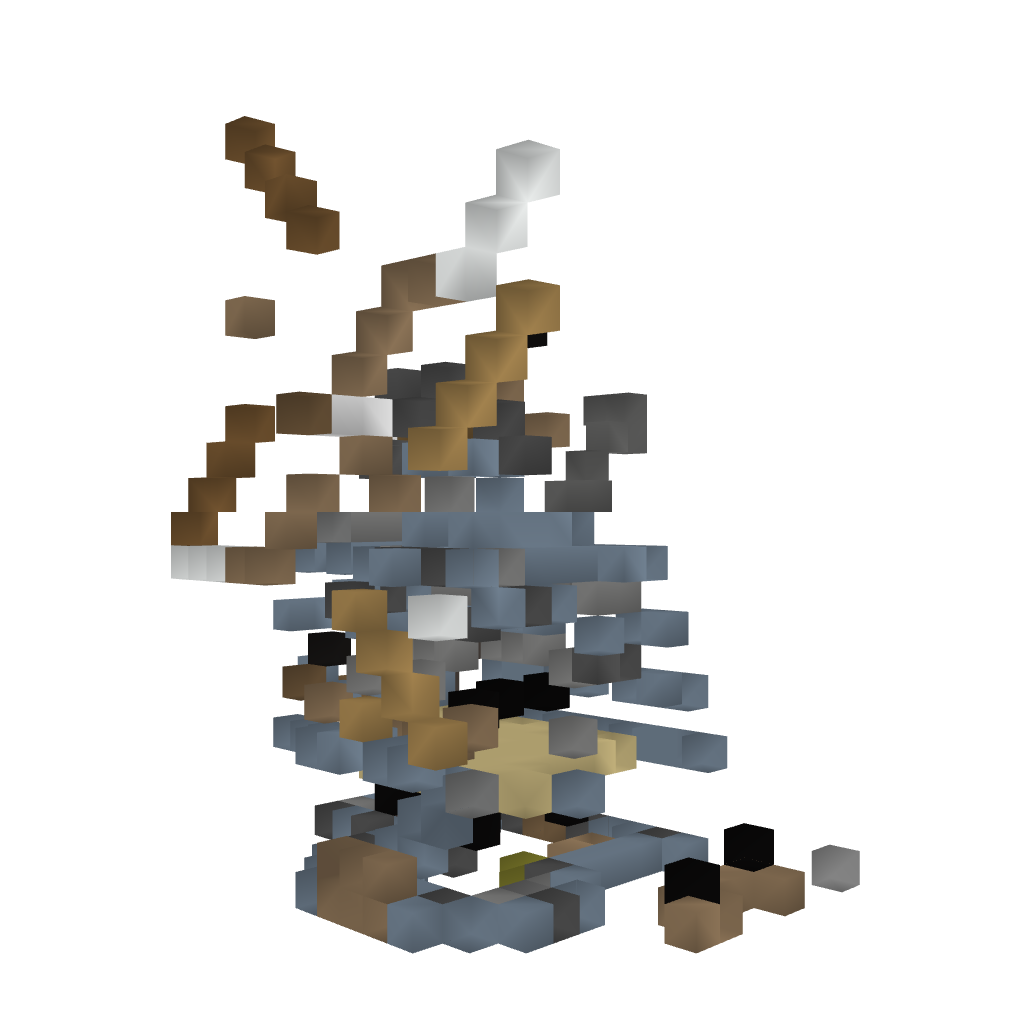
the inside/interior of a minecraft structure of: Estate